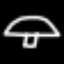
Label: mushroom